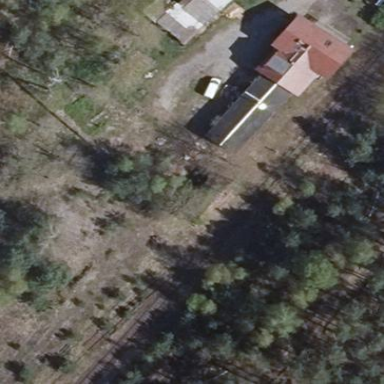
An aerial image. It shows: Railway platform.